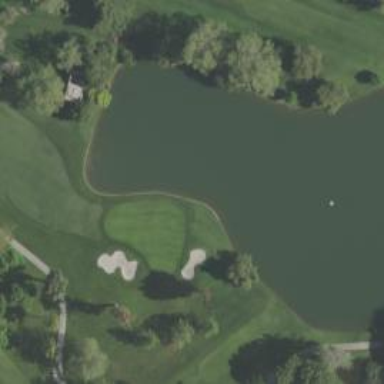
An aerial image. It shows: View of golf hole.